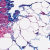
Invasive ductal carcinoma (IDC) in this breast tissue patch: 0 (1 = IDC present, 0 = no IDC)